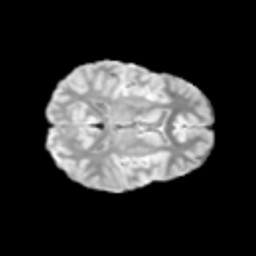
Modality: T2w
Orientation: axial
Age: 13
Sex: female
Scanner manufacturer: siemens
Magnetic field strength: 3 T
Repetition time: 3.8 s
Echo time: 0.07 s